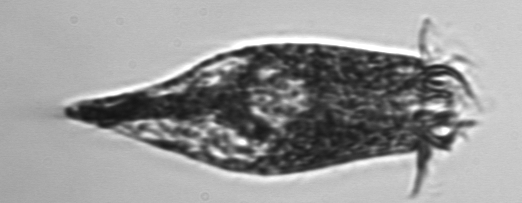
Label: Strombidium_conicum